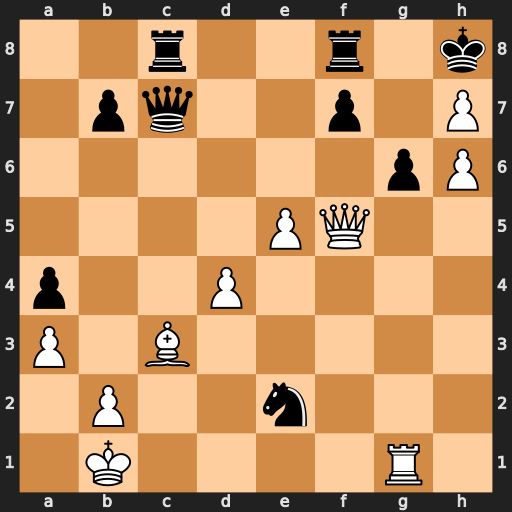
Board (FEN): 2r2r1k/1pq2p1P/6pP/4PQ2/p2P4/P1B5/1P2n3/1K4R1
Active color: w
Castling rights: -
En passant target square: -
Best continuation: Qf6+ Kxh7 Qg7#